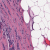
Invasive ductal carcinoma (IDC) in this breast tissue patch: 0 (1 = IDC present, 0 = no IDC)